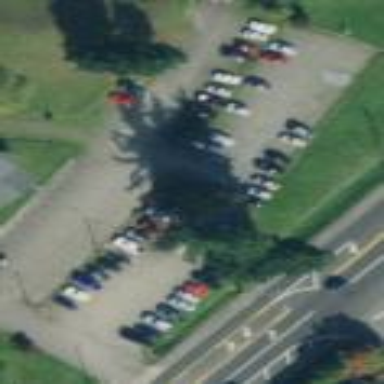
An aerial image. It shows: Unpaved parking area designated as park and ride facility.